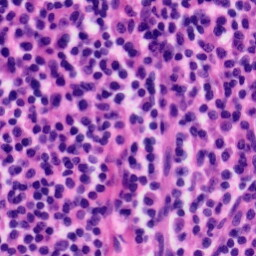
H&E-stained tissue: Tonsil